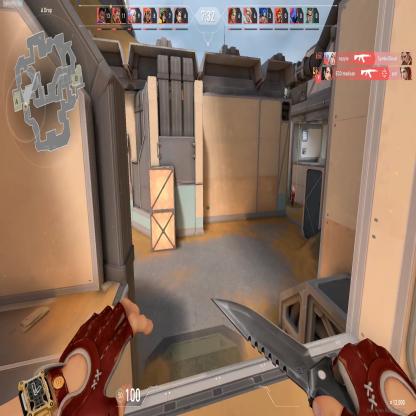
Label: enemy